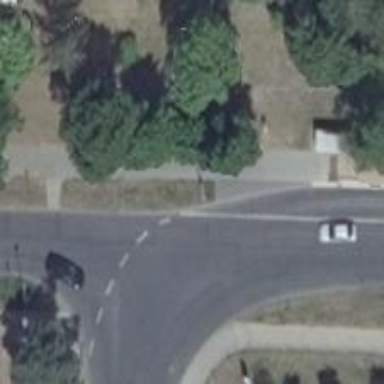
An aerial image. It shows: Tertiary road with asphalt surface.